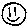
Label: smiley face